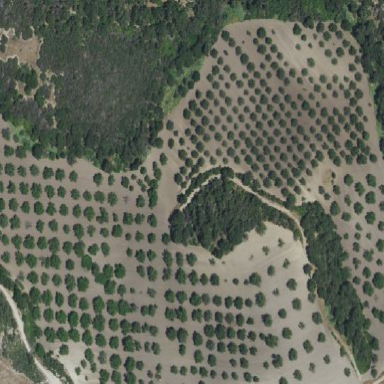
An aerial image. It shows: Orchard.